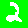
Digit: 2